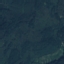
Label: Forest